Question: I reinstalled Windows and am now configuring everything to get my machine up and running again. I'm receiving this error when navigating to www.mysite.com:

I looked at various forums and have given folder c:\dropbpx\inetpub\mysite full permissions for IIS_IUSRS, IUSR, Everyone AND NETWORK SERVICE, but I keep getting the error.
I've also given full permissions for IIS_IUSRS on applicationhost.config in %WINDIR%\System32\inetsrv\config
Also when I via IIS go to my website and click on 'authentication' I get the error:
There was an error while performing this operation.
Details:
Filename: \?\C:\Dropbox\inetpub\mysite\web.config
Error:
Application pool of my website is set to ASP.NET v4.0
See here my web.config
'''
<?xml version="1.0" encoding="UTF-8"?>
<!--
For more information on how to configure your ASP.NET application, please visit http://go.microsoft.com/fwlink/?LinkId=169433
-->
<configuration>
<connectionStrings>
<add name="conn1" connectionString="data source=(local);Initial Catalog=tt;User Id=sa;Password=dfsdf3454sdg;" providerName="System.Data.SqlClient" />
</connectionStrings>
<system.web.extensions>
<scripting>
<webServices>
<jsonSerialization maxJsonLength="<PHONE>" />
</webServices>
</scripting>
</system.web.extensions>
<system.web>
<httpRuntime maxRequestLength="<PHONE>" requestValidationMode="2.0" />
<compilation debug="true" strict="false" explicit="true" targetFramework="4.0" />
<sessionState mode="InProc" timeout="60" />
<authentication mode="Forms">
<forms name=".MyCookie" slidingExpiration="true" timeout="60" cookieless="AutoDetect" loginUrl="/login/" protection="All" defaultUrl="/">
<credentials passwordFormat="SHA1" />
</forms>
</authentication>
<roleManager domain="192.168.0.103" enabled="true" cacheRolesInCookie="true" cookieName=".ASPXROLES" cookieTimeout="60" cookiePath="/" cookieRequireSSL="false" cookieSlidingExpiration="true" cookieProtection="All" defaultProvider="AccessRoleProvider" createPersistentCookie="false" maxCachedResults="25">
<providers>
<clear />
<add name="AccessRoleProvider" connectionStringName="conn1" applicationName="/wedding" type="Samples.AccessProviders.AccessRoleProvider" />
</providers>
</roleManager>
<membership defaultProvider="AccessMembershipProvider" userIsOnlineTimeWindow="30">
<providers>
<clear />
<add name="AccessMembershipProvider" type="Samples.AccessProviders.AccessMembershipProvider" connectionStringName="conn1" requiresQuestionAndAnswer="false" applicationName="/wedding" minRequiredPasswordLength="6" enablePasswordRetrieval="false" enablePasswordReset="true" requiresUniqueEmail="true" minRequiredNonalphanumericCharacters="0" passwordFormat="Hashed" />
</providers>
</membership>
</system.web>
<system.webServer>
<!-- SEO-friendly URLS for IIS 7.0 (if you're using IIS 6.0 see above) -->
<validation validateIntegratedModeConfiguration="false" />
<modules runAllManagedModulesForAllRequests="true">
<add type="aspnetforum.ForumSEOHttpModule, aspnetforum" name="ForumSEOHttpModule" />
</modules>
<handlers>
<add name="ScriptCombiner" verb="POST,GET" path="ScriptCombiner.axd" preCondition="integratedMode" type="ScriptCombiner, App_Code" />
</handlers>
<security>
<requestFiltering allowDoubleEscaping="true" />
</security>
<defaultDocument>
<files>
<clear />
<add value="default.aspx" />
<add value="Default.htm" />
<add value="Default.asp" />
<add value="index.htm" />
<add value="index.html" />
<add value="iisstart.htm" />
</files>
</defaultDocument>
<staticContent>
<mimeMap fileExtension=".kml" mimeType="application/vnd.google-earth.kml+xml" />
</staticContent>
</system.webServer>
<system.serviceModel>
<serviceHostingEnvironment multipleSiteBindingsEnabled="true" />
<bindings>
<basicHttpBinding>
<binding name="VirtueleKassaWebServiceSoap" closeTimeout="00:01:00" openTimeout="00:01:00" receiveTimeout="00:10:00" sendTimeout="00:01:00" allowCookies="false" bypassProxyOnLocal="false" hostNameComparisonMode="StrongWildcard" maxBufferSize="65536" maxBufferPoolSize="524288" maxReceivedMessageSize="65536" messageEncoding="Text" textEncoding="utf-8" transferMode="Buffered" useDefaultWebProxy="true">
<readerQuotas maxDepth="32" maxStringContentLength="8192" maxArrayLength="16384" maxBytesPerRead="4096" maxNameTableCharCount="16384" />
<security mode="Transport">
<transport clientCredentialType="None" proxyCredentialType="None" realm="" />
<message clientCredentialType="UserName" algorithmSuite="Default" />
</security>
</binding>
<binding name="VirtueleKassaWebServiceSoap1" closeTimeout="00:01:00" openTimeout="00:01:00" receiveTimeout="00:10:00" sendTimeout="00:01:00" allowCookies="false" bypassProxyOnLocal="false" hostNameComparisonMode="StrongWildcard" maxBufferSize="65536" maxBufferPoolSize="524288" maxReceivedMessageSize="65536" messageEncoding="Text" textEncoding="utf-8" transferMode="Buffered" useDefaultWebProxy="true">
<readerQuotas maxDepth="32" maxStringContentLength="8192" maxArrayLength="16384" maxBytesPerRead="4096" maxNameTableCharCount="16384" />
<security mode="None">
<transport clientCredentialType="None" proxyCredentialType="None" realm="" />
<message clientCredentialType="UserName" algorithmSuite="Default" />
</security>
</binding>
</basicHttpBinding>
</bindings>
<client>
<endpoint address="https://secure.virtuelekassa.nl/webservice/VirtueleKassaWebservice.asmx" binding="basicHttpBinding" bindingConfiguration="VirtueleKassaWebServiceSoap" contract="virtuelekassa.VirtueleKassaWebServiceSoap" name="VirtueleKassaWebServiceSoap" />
</client>
<services>
<service name="RestService.weddingservice">
<endpoint behaviorConfiguration="webHttp" binding="webHttpBinding" contract="RestService.Iweddingservice" />
</service>
</services>
<behaviors>
<serviceBehaviors>
<behavior name="">
<serviceMetadata httpGetEnabled="true" />
<serviceDebug includeExceptionDetailInFaults="true" />
</behavior>
</serviceBehaviors>
<endpointBehaviors>
<behavior name="webHttp">
<webHttp />
</behavior>
</endpointBehaviors>
</behaviors>
</system.serviceModel>
</configuration>
'''
What else can it be?
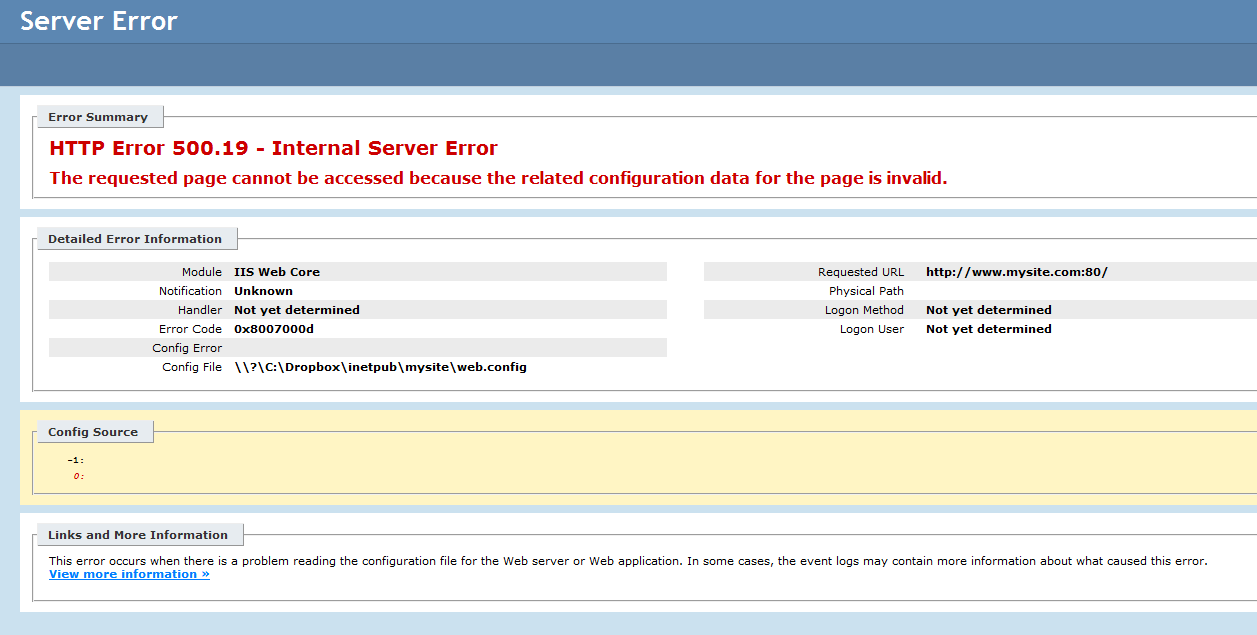
Answer: Never leave out parts of the web.config you don't deem relevant: it was the urlrewrite section I have in the web.config! I installed it (http://www.microsoft.com/web/gallery/install.aspx?appid=urlrewrite2) and now it works.